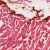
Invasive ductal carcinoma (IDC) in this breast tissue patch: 0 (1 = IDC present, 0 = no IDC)